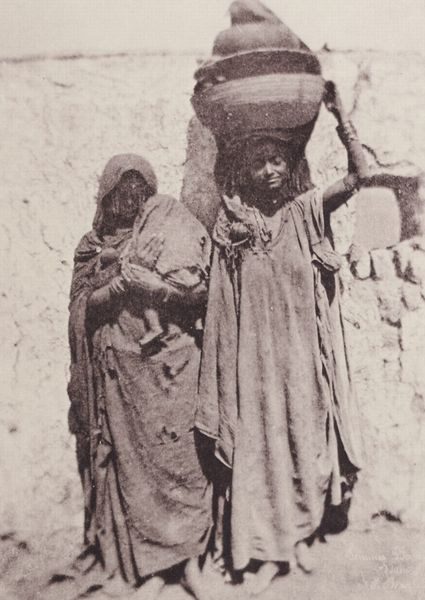
Titel: Auf einer Reise nach Ägypten und Nubien
Künstler: E. Benecke
Schlagwörter: dunkel, felsen, hand, himmel, kopf, schatten, umhang, wasser, weiß, frauen, menschen, mädchen, sand, braun, fenster, frau, hell, kleid, kleider, licht, mund, nase, schmuck, schwarz, blick, gebäude, haus, schleier, tuch, jung, wand, arm, arme, augen, falten, gesicht, kleidung, lang, schüssel, stein, steine, tragen, bild, hände, gehen, hütte, sonne, gewand, stoff, tücher, frau kind, gewänder, kind, mutter, arbeit, brunnen, kinder, sack, krug, erdig, lächeln, topf, bein, füße, zöpfe, körbe, last, lehm, russland, schwer, afrika, wüste, dorf, mauer, baby, sepia, figuren, kopftuch, korb, unscharf, foto, fotografie, barfuss, ärmlich, fetzen, helligkeit, lumpen, fuss, gefäss, heiss, asien, schwarz-weiss, photo, gemäuer, armreif, armreifen, dunkelhäutig, mauern, elend, umhänge, verborgen, tempel, schüsseln, verhüllt, armut, indien, arabien, islam, osten, kapuze, säugling, mütter, ägypten, lehmhütte, wasserkrug, wasserträgerin, king, anstrengend, tongefäss, beduinen, gefäs, fü e, kaftan, waserkrug, balancieren, trägerin, zerlumpt, lehmwand, lehmmauer, arfrika, humger, hütte mauer wand fenster, schwaz weiß, srabisch, verschleierung, schale kopf, ärmilich, schüssl, ägyoten, auf dem kopf tragend